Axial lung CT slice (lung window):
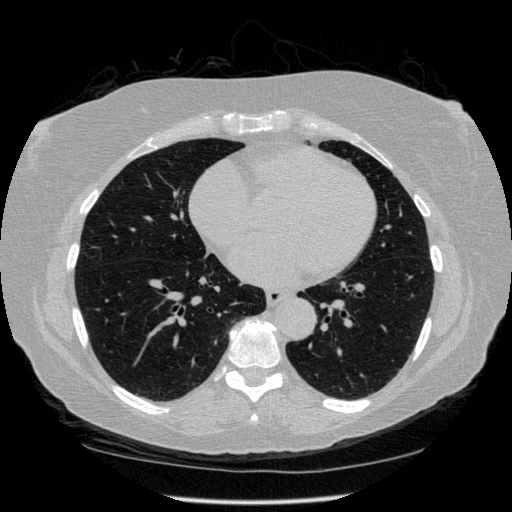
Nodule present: no